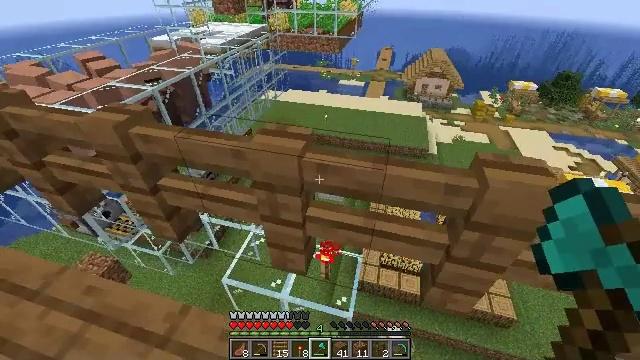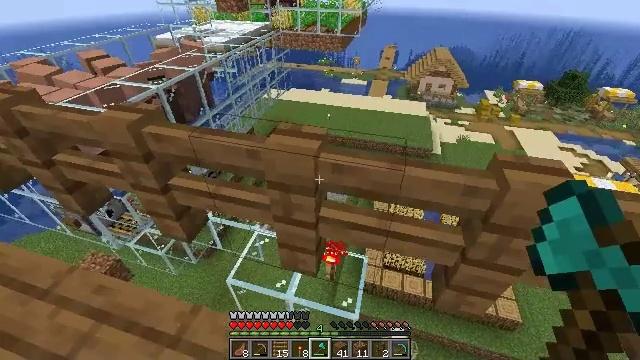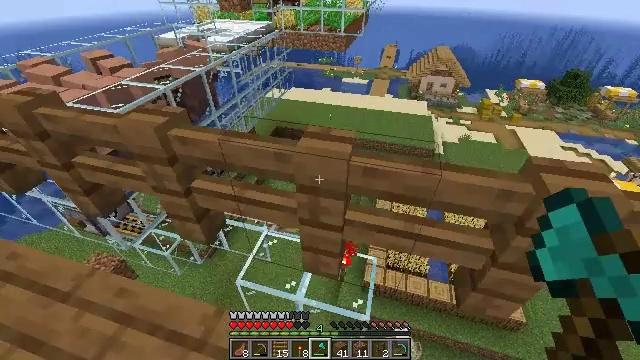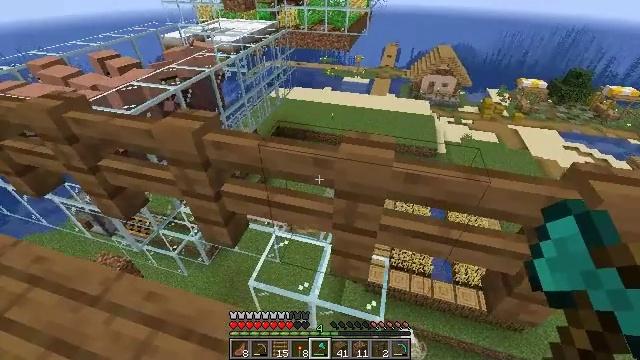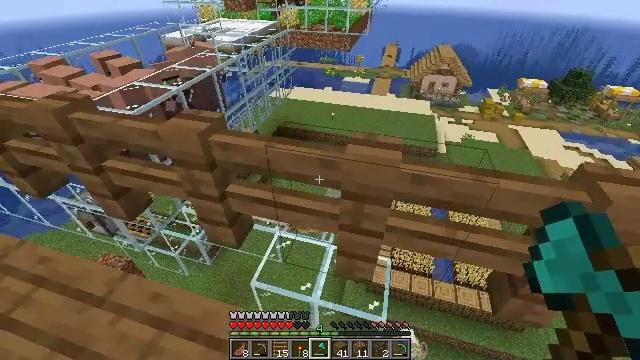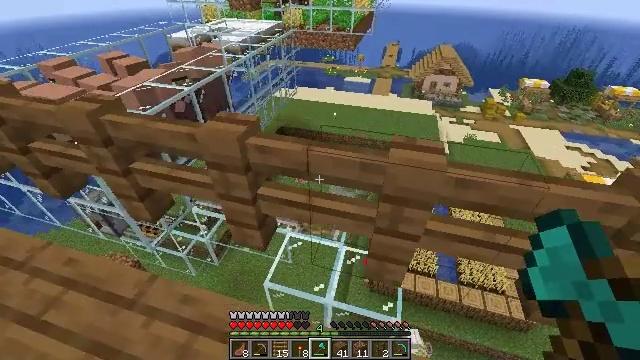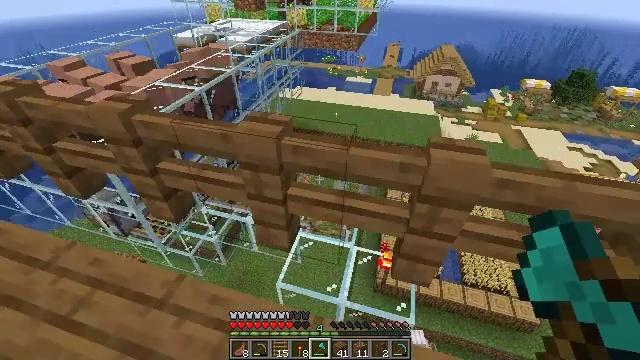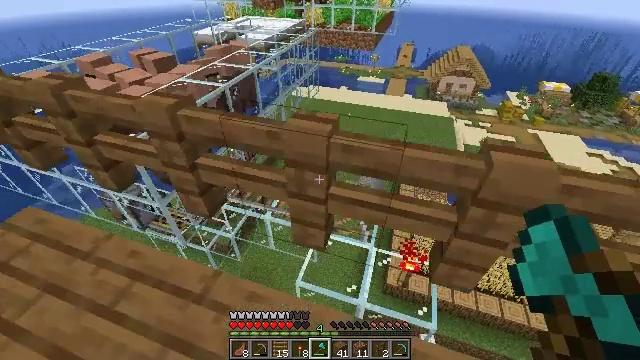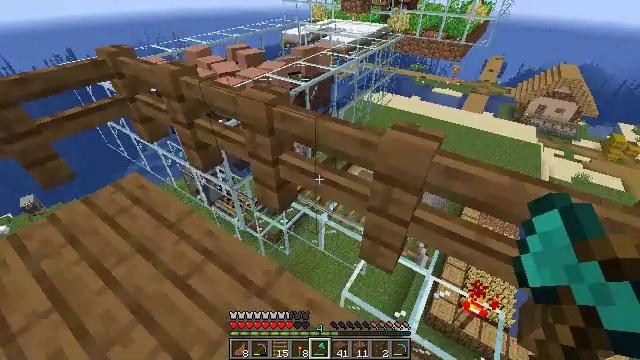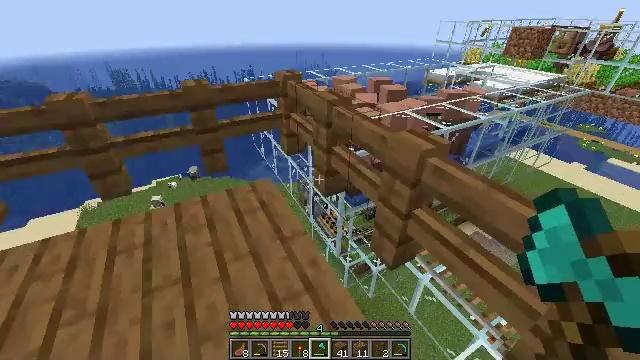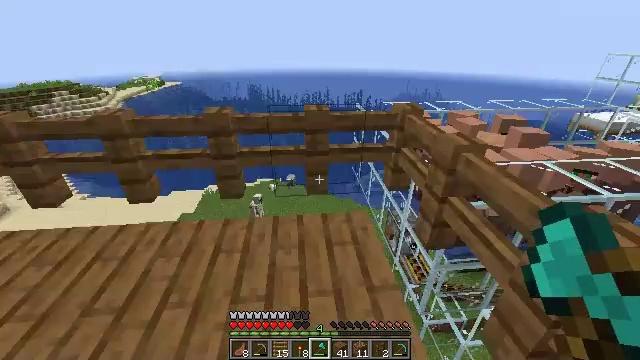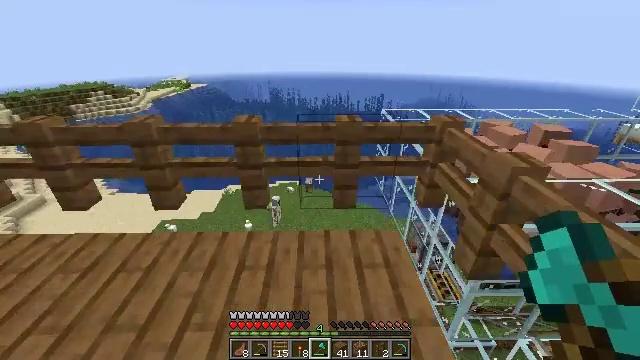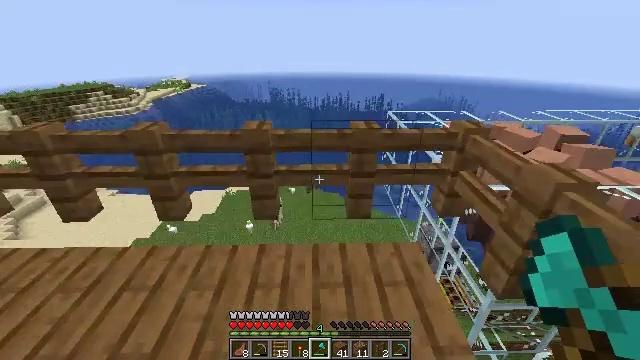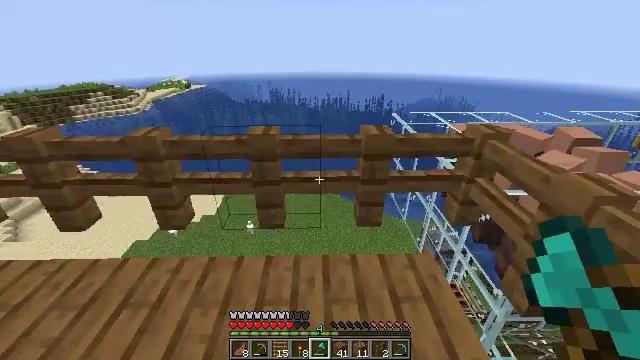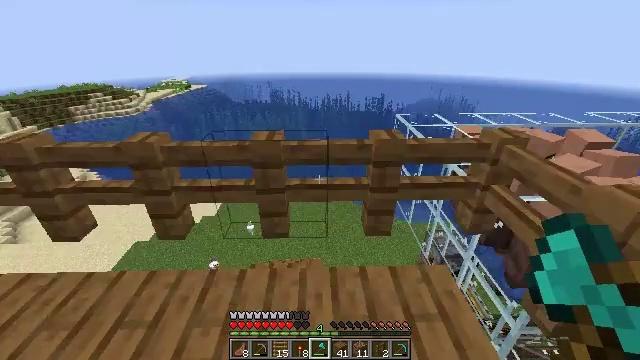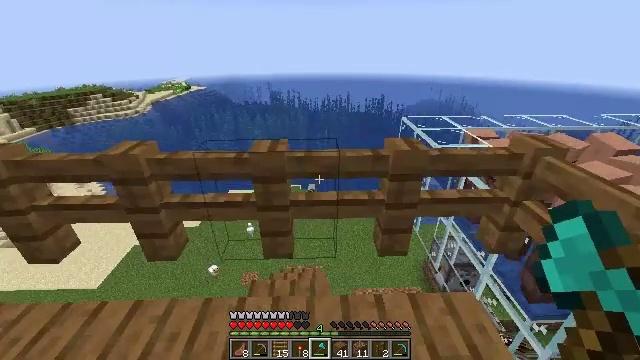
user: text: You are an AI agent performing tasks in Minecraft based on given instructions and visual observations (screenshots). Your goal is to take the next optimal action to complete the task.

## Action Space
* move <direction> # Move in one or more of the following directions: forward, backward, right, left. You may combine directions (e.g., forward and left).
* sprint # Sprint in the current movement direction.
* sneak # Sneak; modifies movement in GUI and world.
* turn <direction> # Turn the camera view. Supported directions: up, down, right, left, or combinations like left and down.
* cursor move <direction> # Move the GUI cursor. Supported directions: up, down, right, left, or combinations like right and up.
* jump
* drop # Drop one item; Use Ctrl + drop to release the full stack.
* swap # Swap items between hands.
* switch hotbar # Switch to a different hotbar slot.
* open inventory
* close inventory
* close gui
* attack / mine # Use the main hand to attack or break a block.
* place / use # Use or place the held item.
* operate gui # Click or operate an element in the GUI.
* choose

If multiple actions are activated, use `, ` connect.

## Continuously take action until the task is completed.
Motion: motion action
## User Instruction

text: Gather spruce fence pieces.
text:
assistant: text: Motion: move left
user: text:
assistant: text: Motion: move left
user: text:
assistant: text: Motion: move left
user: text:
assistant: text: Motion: move left
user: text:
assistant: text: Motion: move left
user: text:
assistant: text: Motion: move left
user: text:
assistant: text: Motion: move forward and move left, turn left
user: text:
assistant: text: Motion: move forward and move left, turn left
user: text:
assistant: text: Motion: move forward and move left, turn left and up
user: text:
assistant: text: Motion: move forward and move left, turn left and up
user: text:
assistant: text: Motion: move forward and move left, turn left
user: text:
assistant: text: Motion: move forward and move left
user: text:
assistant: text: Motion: move forward
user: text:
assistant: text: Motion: move forward
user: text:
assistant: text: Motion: move forward
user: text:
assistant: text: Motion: move forward
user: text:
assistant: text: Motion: move forward and move left, turn left
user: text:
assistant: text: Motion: move forward and move left, turn left and down
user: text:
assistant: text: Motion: move forward and move left, turn left and down
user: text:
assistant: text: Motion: move forward, turn down
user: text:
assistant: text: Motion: turn right and down
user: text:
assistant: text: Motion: turn down
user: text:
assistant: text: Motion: turn down
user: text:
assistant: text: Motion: no_op
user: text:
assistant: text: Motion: turn right
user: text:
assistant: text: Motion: turn right
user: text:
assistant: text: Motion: turn right
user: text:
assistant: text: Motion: turn right
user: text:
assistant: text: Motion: turn right
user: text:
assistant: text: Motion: attack / mine